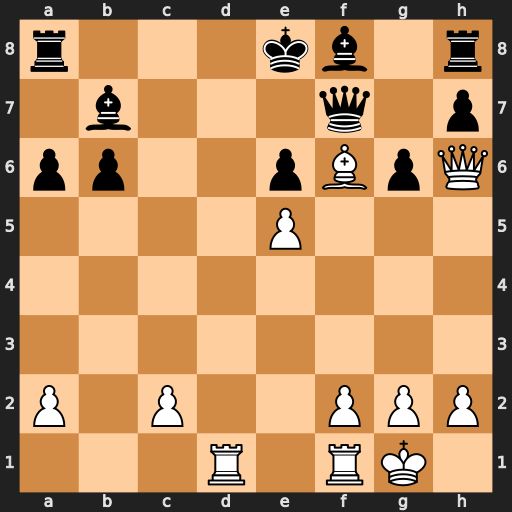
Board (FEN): r3kb1r/1b3q1p/pp2pBpQ/4P3/8/8/P1P2PPP/3R1RK1
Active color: w
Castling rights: kq
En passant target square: -
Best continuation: Qd2 Qc7 Bxh8